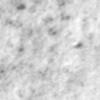
Label: no_change